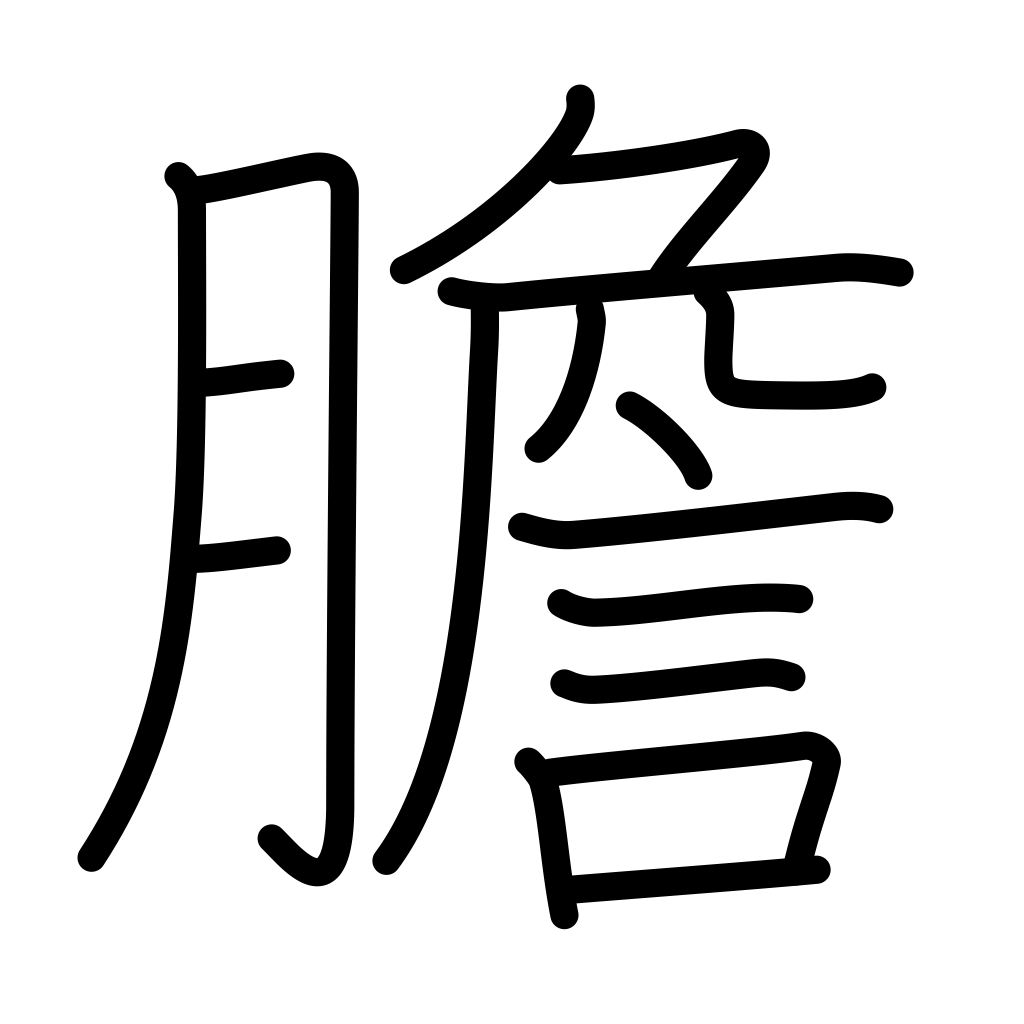
Meaning: gall bladder, bravery, courage